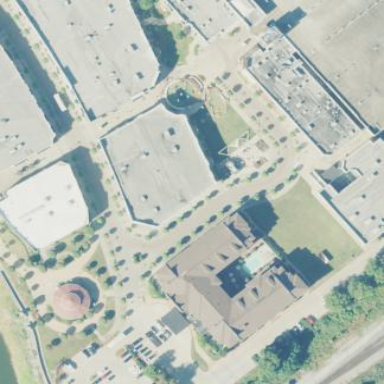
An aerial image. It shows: Retail building.